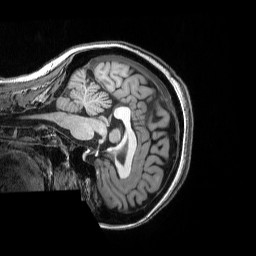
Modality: T1w
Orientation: sagittal
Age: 42
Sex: female
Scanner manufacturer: siemens
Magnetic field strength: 3 T
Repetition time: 2.53 s
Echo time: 0.0035 s